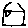
Label: house